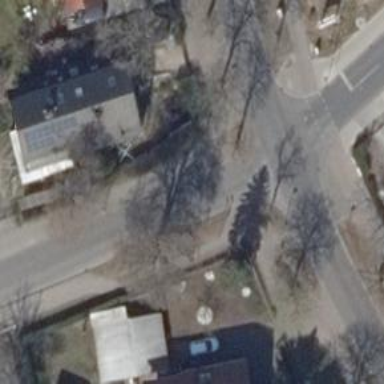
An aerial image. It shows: Road with "give way" sign.